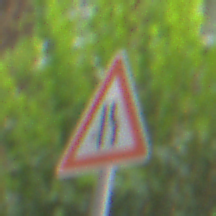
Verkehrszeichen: EinseitigVerengteFahrbahnRechts
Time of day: MorningAfternoon
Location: Outdoor (Urban)
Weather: Overcast
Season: NotSpecified
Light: Natural